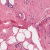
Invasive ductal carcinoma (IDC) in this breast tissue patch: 0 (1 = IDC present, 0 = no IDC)